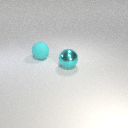
large cyan rubber sphere behind large cyan metal sphere